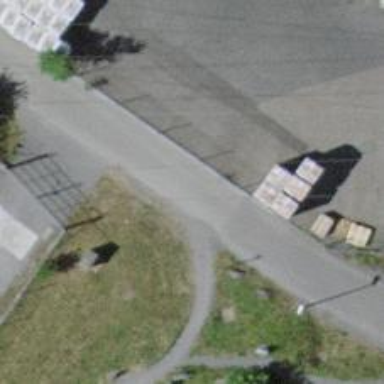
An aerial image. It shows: Asphalt path.